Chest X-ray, AP view. Patient: 34 years old, sex F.
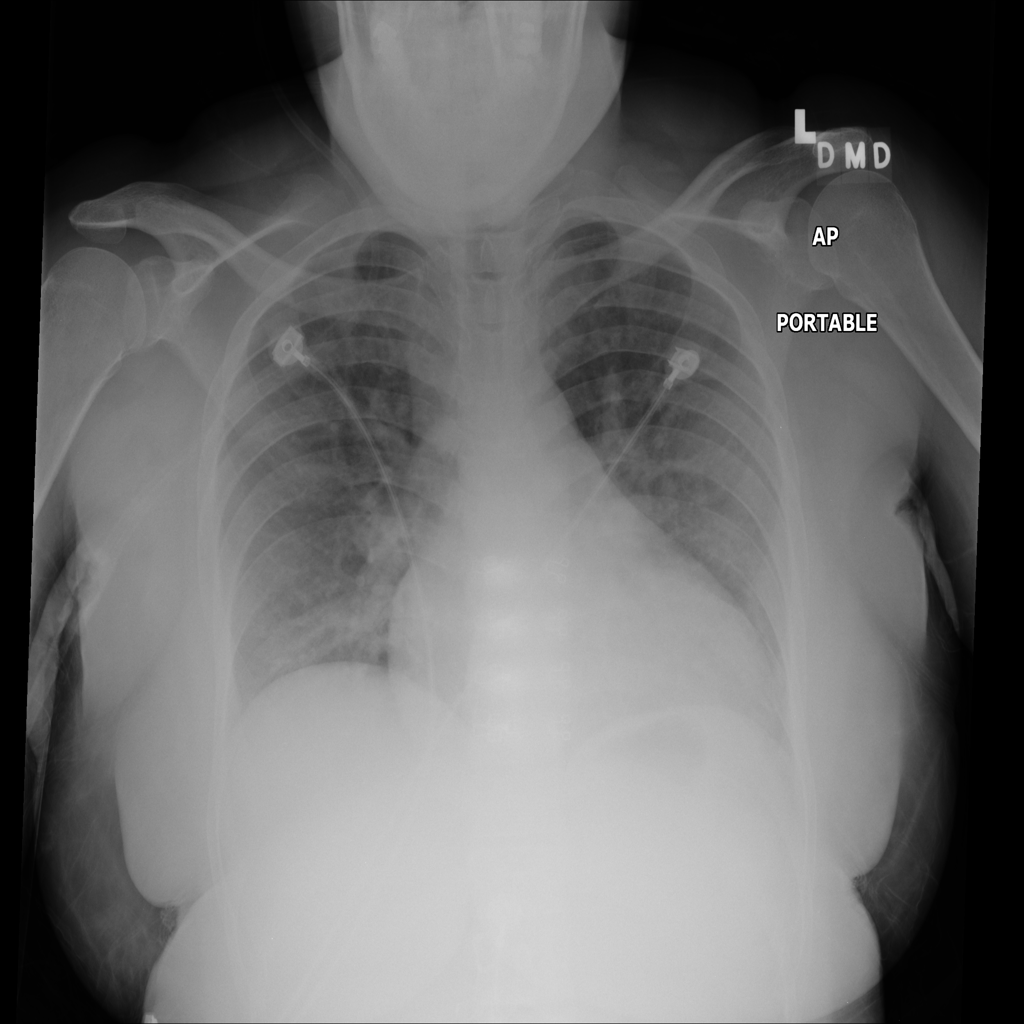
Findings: Cardiomegaly